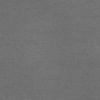
Label: dusty